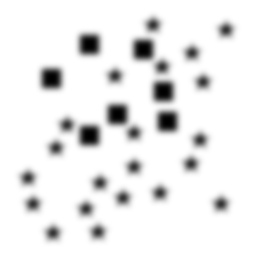
Squares: 7
Triangles: 0
Stars: 21
Total shapes: 28